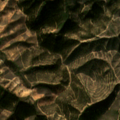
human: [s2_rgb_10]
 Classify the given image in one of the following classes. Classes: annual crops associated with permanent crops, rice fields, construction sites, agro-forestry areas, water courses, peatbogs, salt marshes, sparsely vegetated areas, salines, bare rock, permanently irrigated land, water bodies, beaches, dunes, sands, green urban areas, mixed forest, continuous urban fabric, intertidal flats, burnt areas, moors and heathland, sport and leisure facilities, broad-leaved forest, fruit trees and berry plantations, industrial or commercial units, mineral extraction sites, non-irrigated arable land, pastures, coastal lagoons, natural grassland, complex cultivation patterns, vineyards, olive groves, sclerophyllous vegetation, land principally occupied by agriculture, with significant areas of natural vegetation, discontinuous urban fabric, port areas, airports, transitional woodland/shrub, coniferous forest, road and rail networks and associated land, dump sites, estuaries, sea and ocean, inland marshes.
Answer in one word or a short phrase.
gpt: broad-leaved forest, sclerophyllous vegetation, transitional woodland/shrub